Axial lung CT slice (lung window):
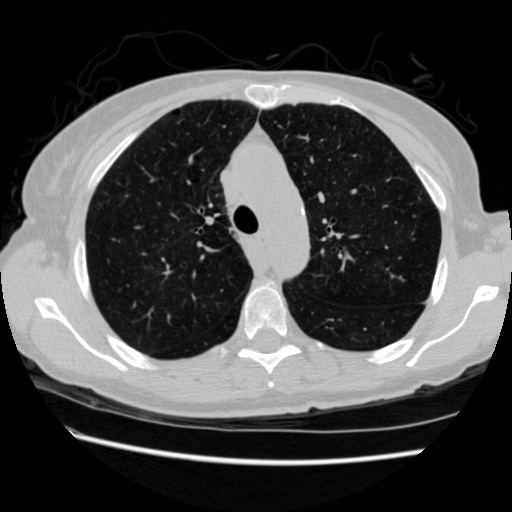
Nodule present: no